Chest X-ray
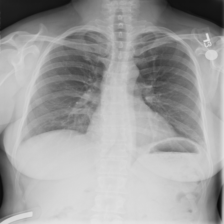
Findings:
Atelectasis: negative
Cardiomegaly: negative
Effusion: negative
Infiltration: negative
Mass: negative
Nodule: negative
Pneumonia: negative
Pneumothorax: negative
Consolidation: negative
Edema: negative
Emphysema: negative
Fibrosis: negative
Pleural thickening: negative
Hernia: negative